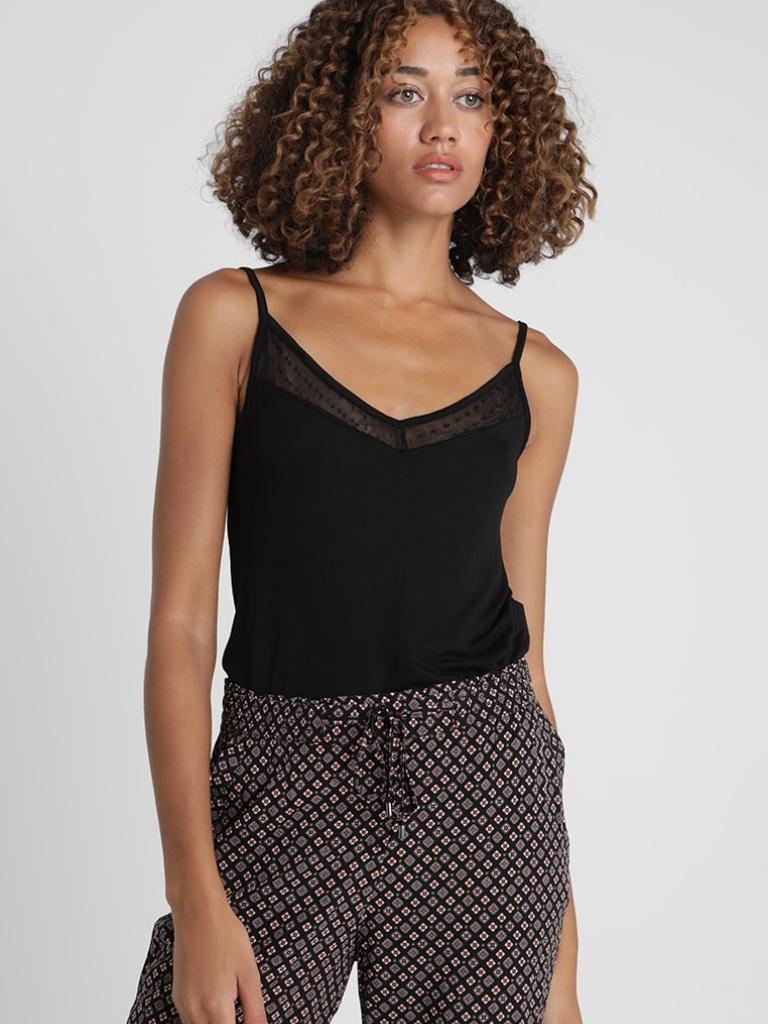
cotton tight sleeveless hip length Fully Tucked in v-neck camisole